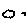
Label: cloud